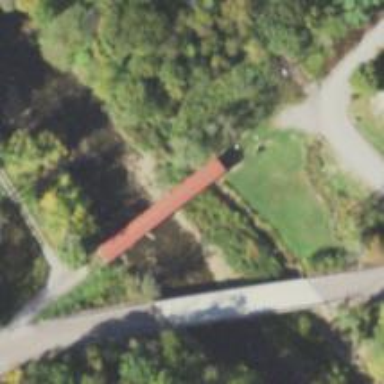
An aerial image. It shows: Covered footway on bridge.